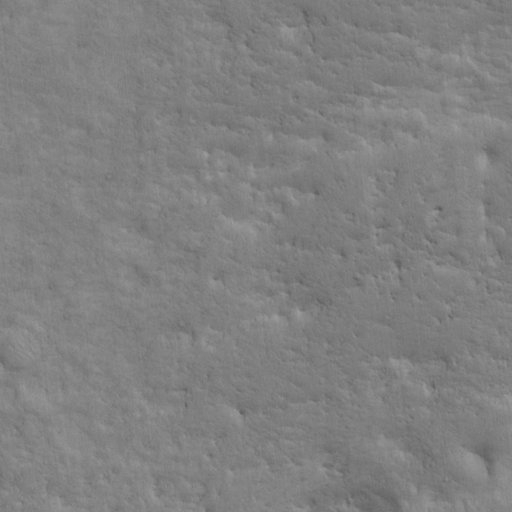
Objects detected: cone